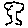
Label: tree